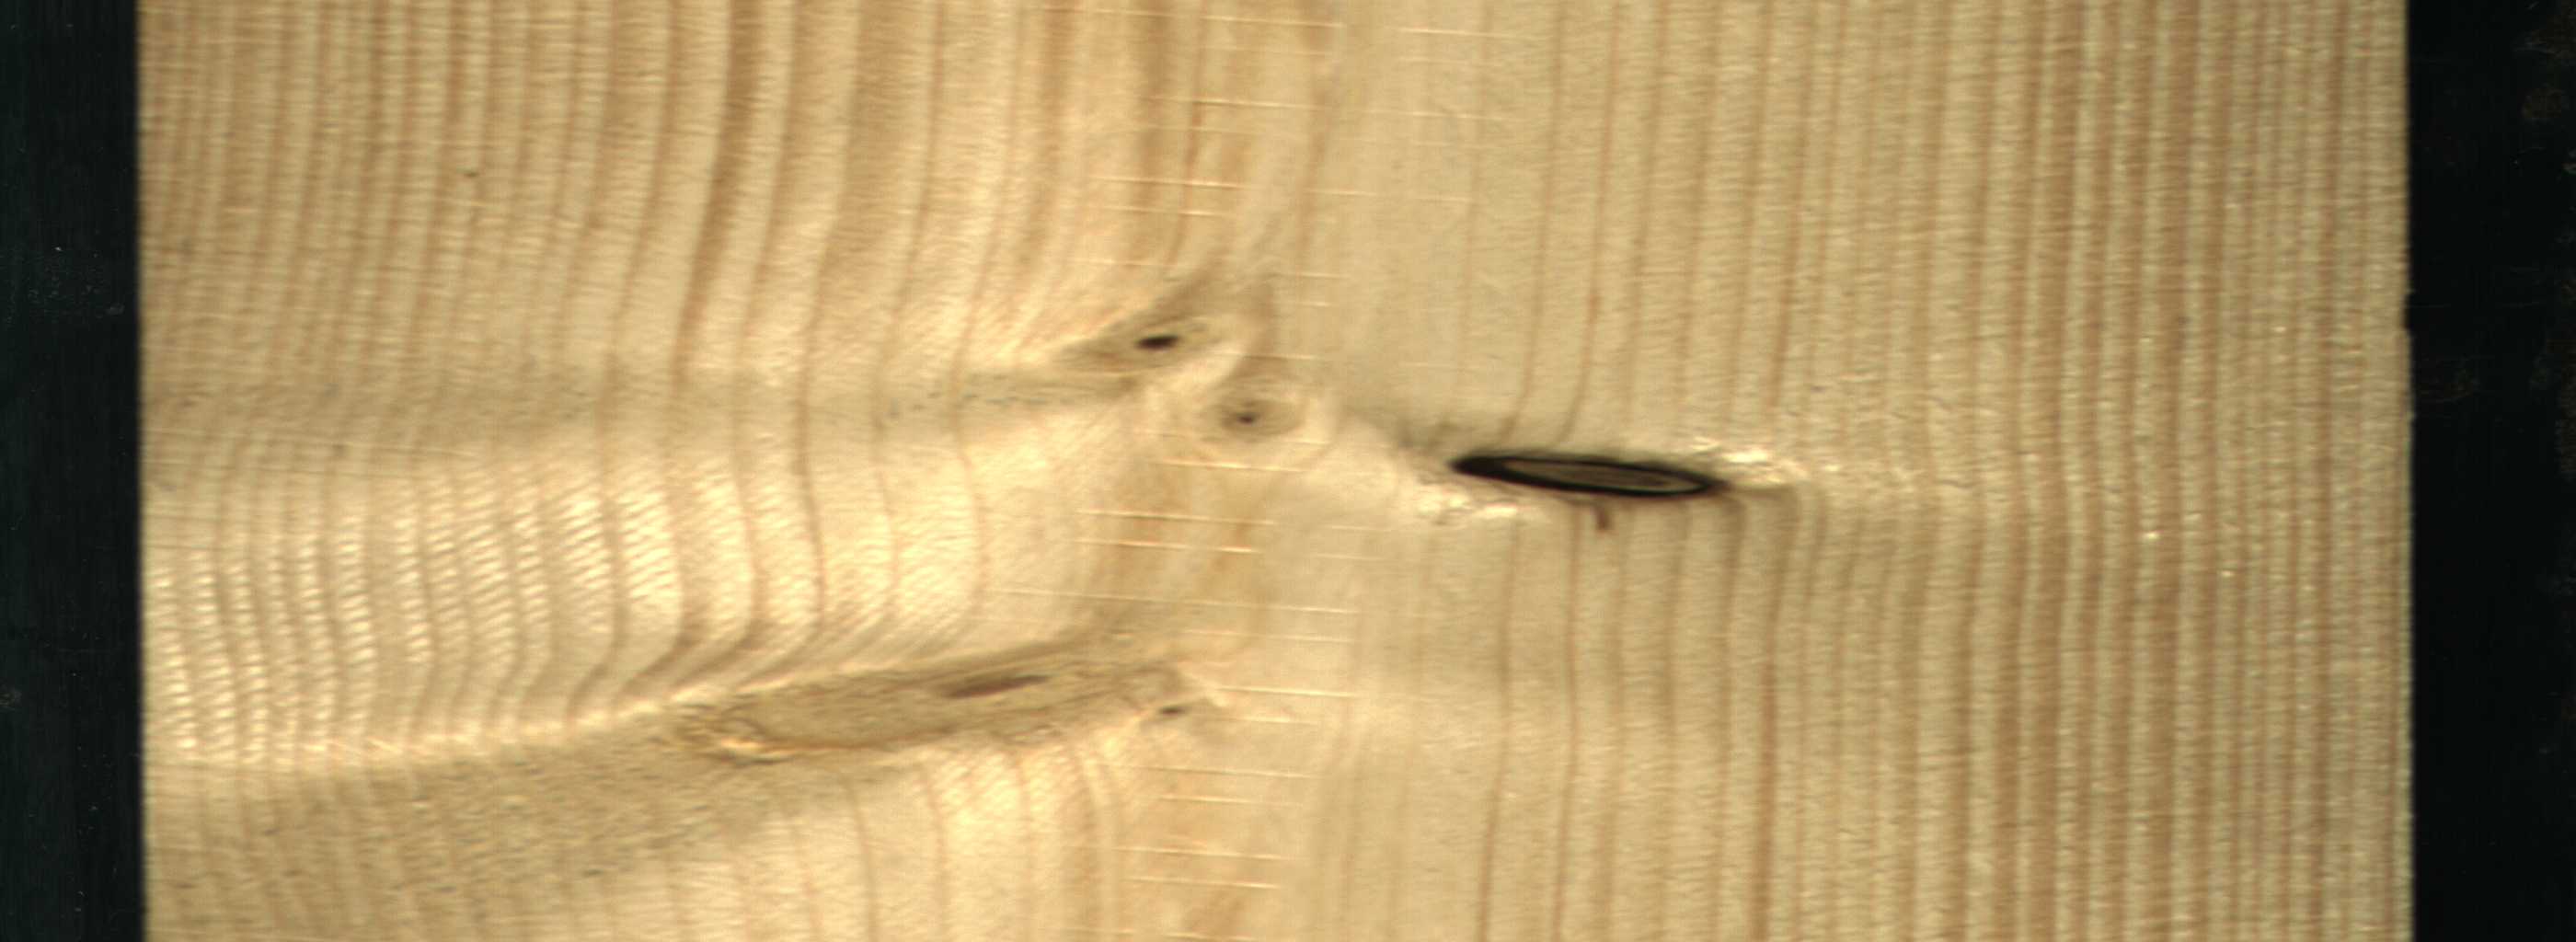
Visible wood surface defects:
Dead_Knot
Live_Knot
Live_Knot
Live_Knot